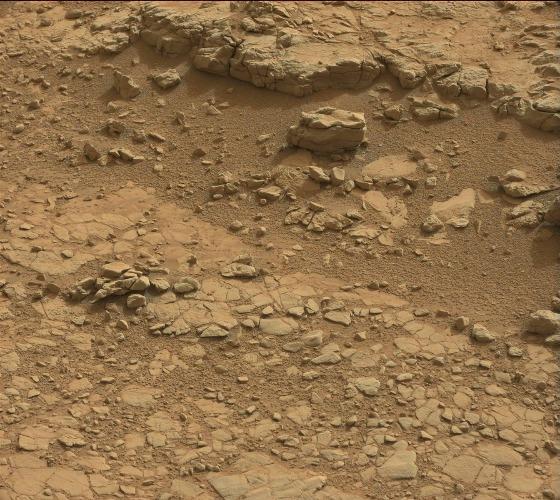
Terrain classes present: Bedrock, Gravel / Sand / Soil, Rock, Shadow